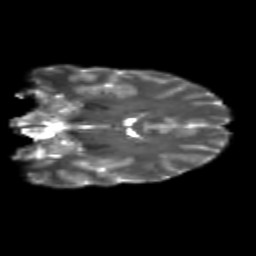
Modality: T2w
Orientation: coronal
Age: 24
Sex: female
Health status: healthy
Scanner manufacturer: siemens
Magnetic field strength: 3 T
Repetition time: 10.8 s
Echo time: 0.082 s